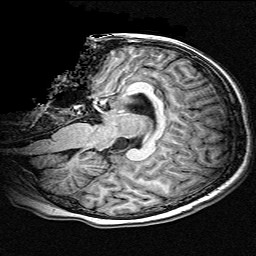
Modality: T1w
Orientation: sagittal
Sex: female
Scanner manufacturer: siemens
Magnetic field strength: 3 T
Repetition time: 2.3 s
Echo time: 0.00336 s